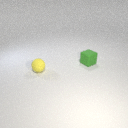
small yellow rubber sphere to the left of small green rubber cube